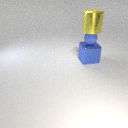
small blue rubber sphere below large yellow metal cylinder